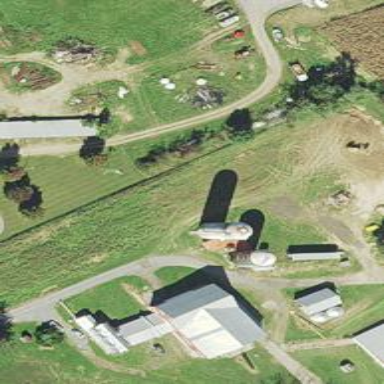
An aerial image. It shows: Silo.